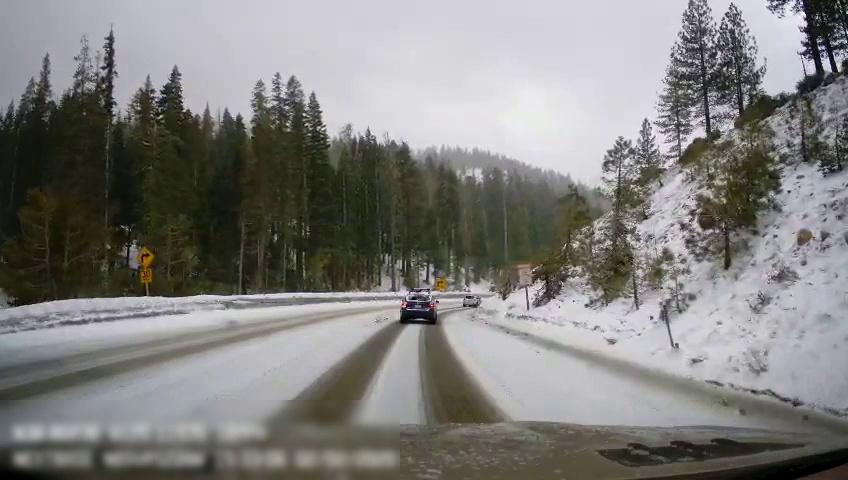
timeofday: Day
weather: Snowy
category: Drivable Space
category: Vehicles | Car
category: Vehicles | Car
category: Traffic | Signs
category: Traffic | Signs
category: Traffic | Signs